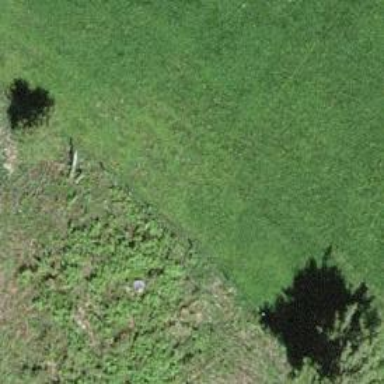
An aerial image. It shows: Evergreen tree with needle-leaved leaves.